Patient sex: M
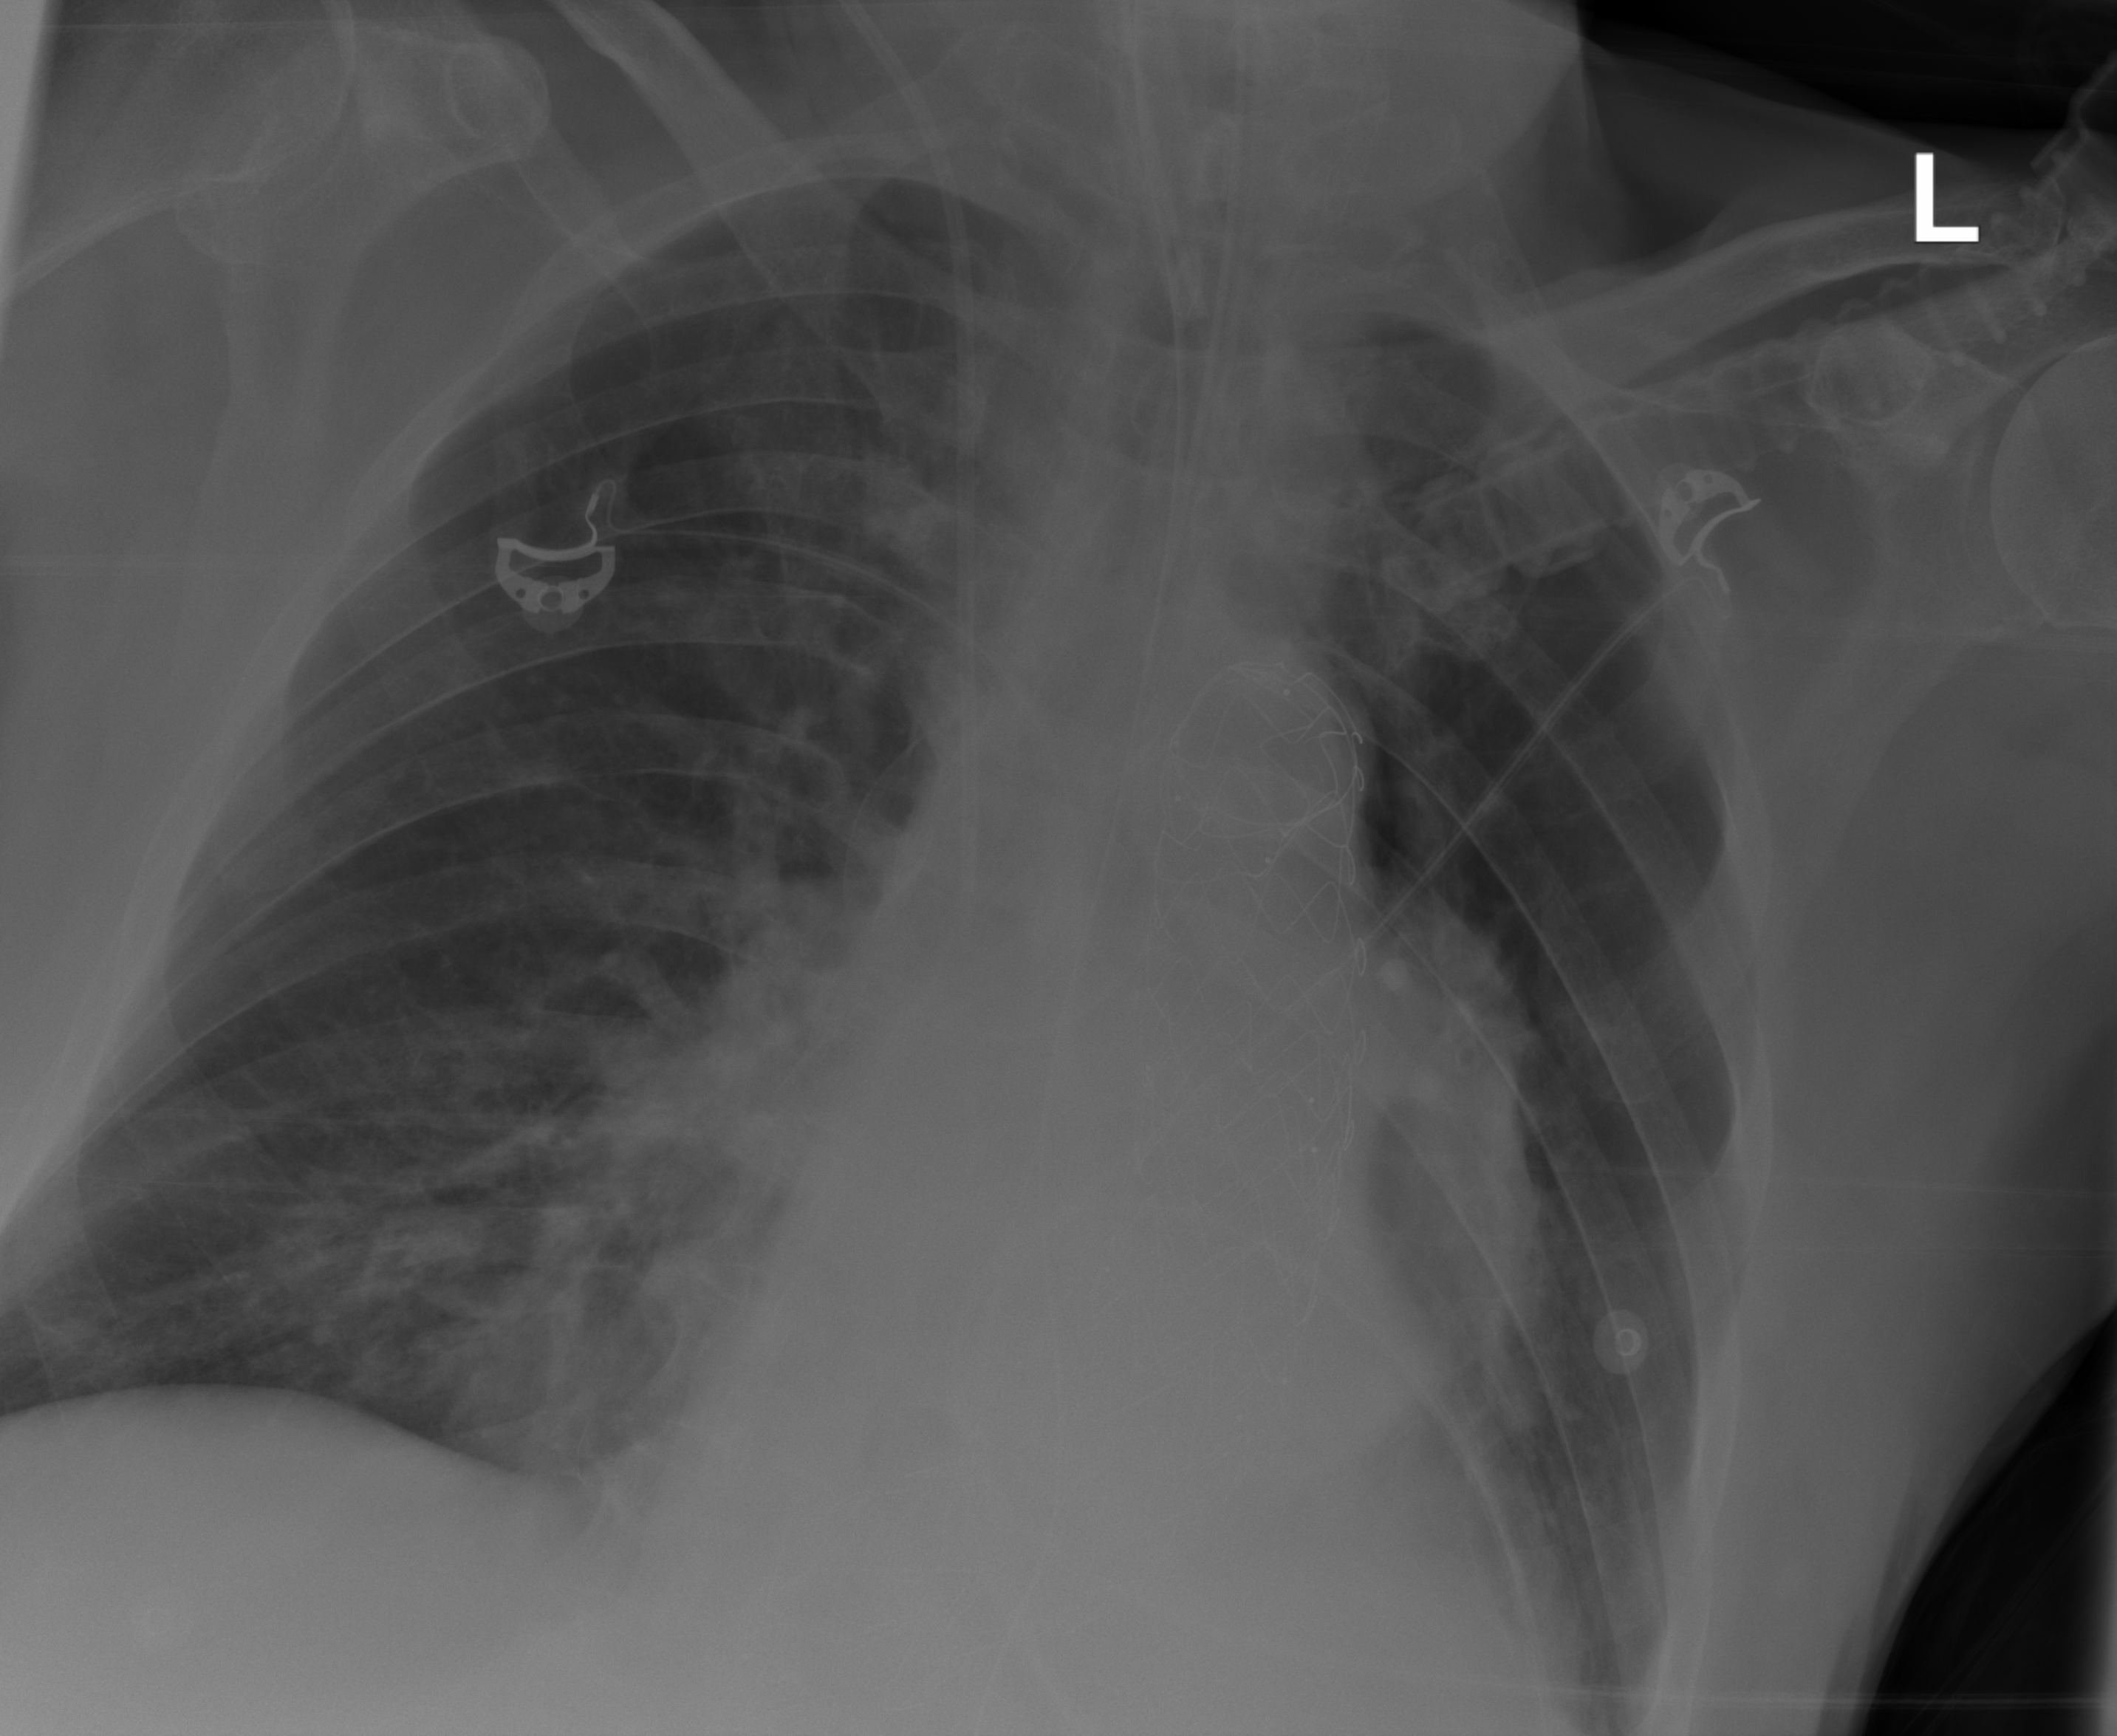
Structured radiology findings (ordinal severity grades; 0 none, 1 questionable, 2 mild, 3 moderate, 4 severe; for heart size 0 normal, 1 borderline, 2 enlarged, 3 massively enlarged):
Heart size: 2
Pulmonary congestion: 0
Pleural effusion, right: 0
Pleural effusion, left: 2
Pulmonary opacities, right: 2
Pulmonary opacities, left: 1
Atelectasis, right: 2
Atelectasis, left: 2